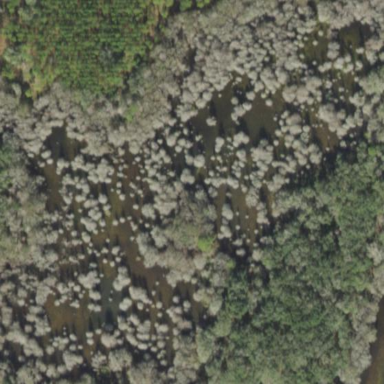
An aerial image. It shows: Marshy wetland area.